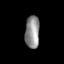
Tissue: skin
Cell type: Others
Senescence score: 0.6744
Nuclear area (px): 464
Mean DAPI intensity: 141.524